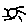
Label: sun